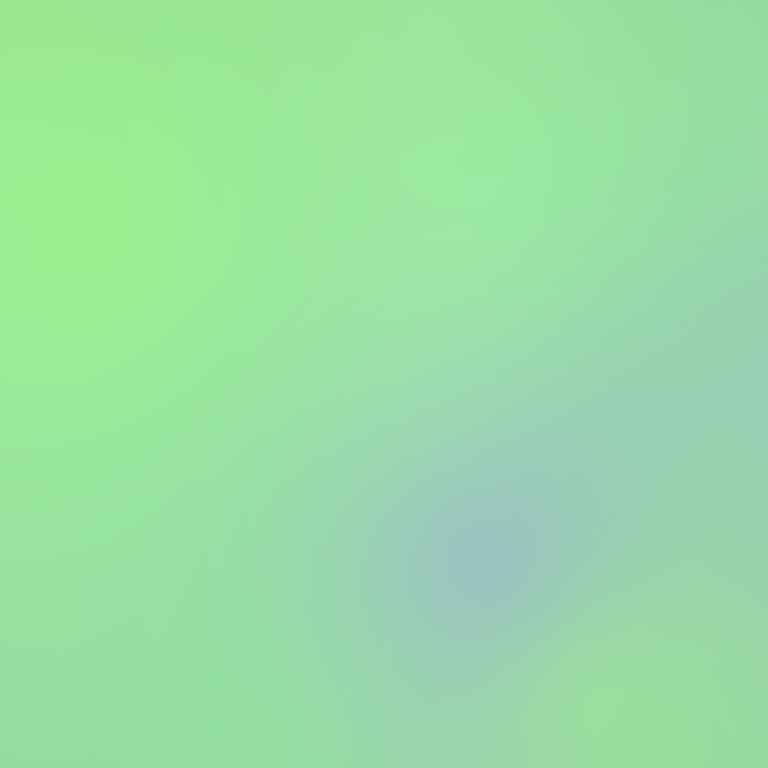
Abstract light effect, smooth gradient from soft green to light blue, calm atmosphere, diffuse light, no room, no furniture, no objects.